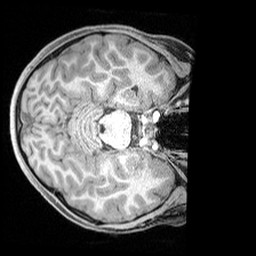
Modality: T1w
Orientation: axial
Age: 8
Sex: male
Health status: ill
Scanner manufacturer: siemens
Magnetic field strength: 3 T
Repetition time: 1.6 s
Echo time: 0.00179 s